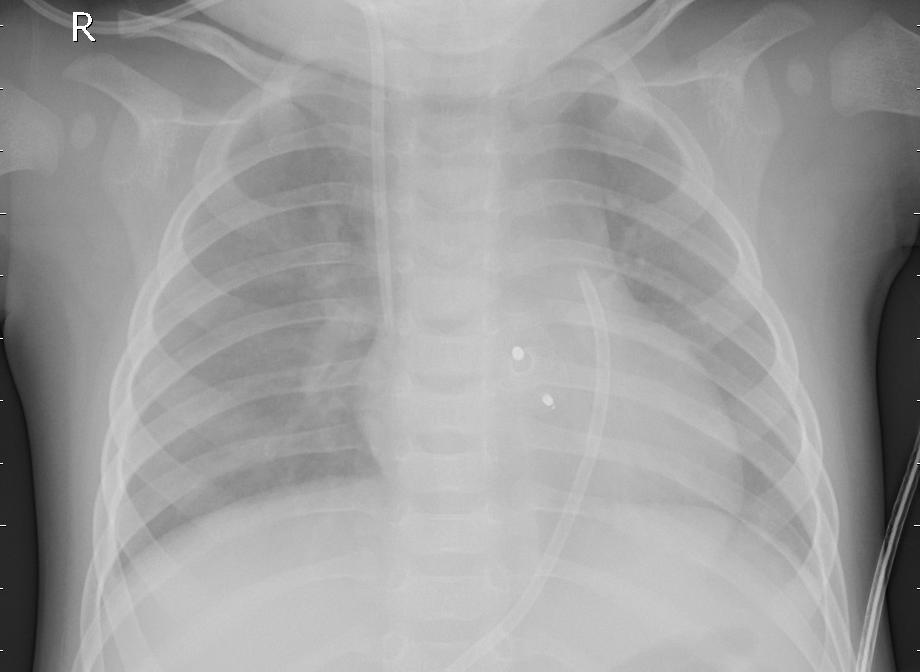
Diagnosis: PNEUMONIA